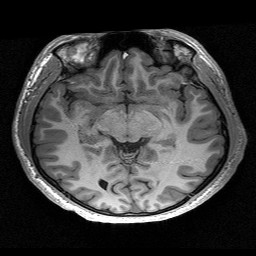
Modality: T1w
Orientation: coronal
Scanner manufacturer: siemens
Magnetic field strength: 3 T
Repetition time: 2.53 s
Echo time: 0.00267 s